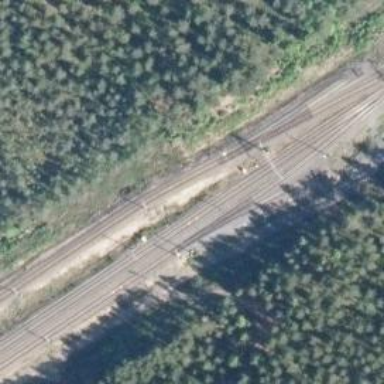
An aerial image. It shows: Rail siding with electrified contact lines for trains.